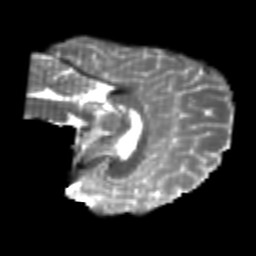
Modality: T2w
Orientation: sagittal
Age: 25
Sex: female
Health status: healthy
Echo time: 0.074 s